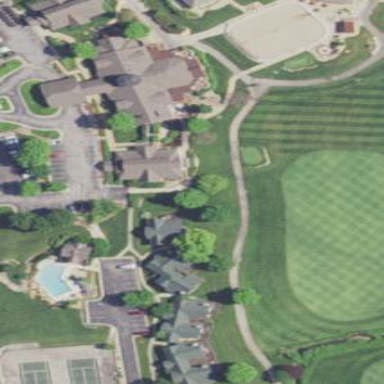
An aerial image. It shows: Rough area on grassy golf course.